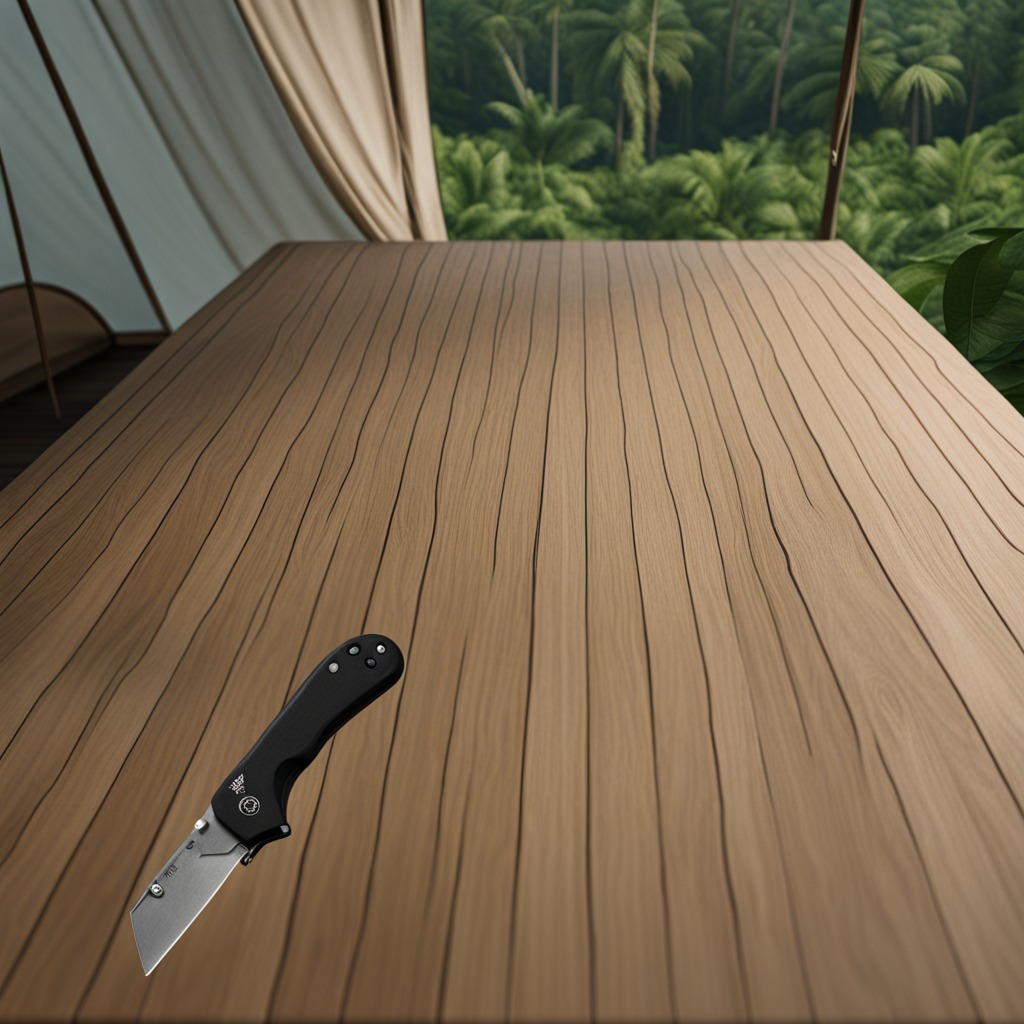
A utility knife lies on a wooden table inside a jungle field workshop tent humid ambient light worn but